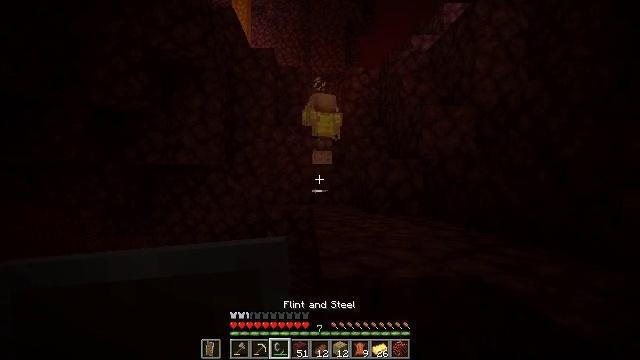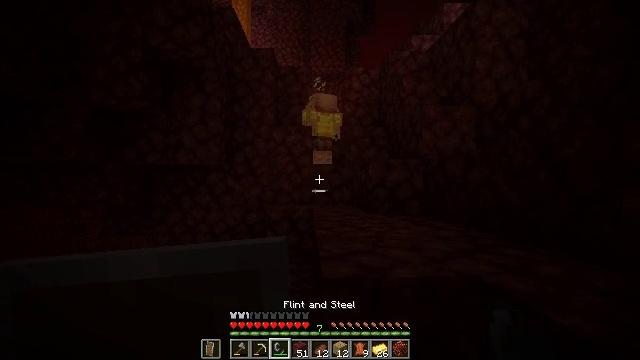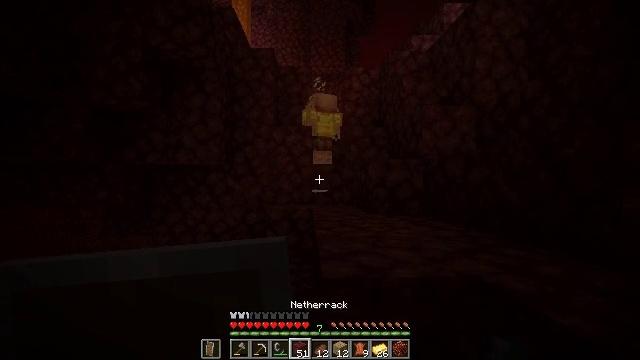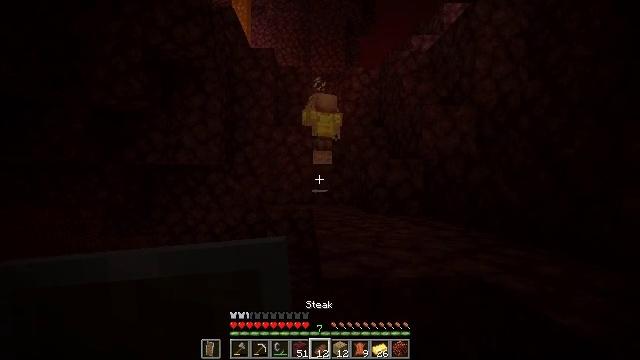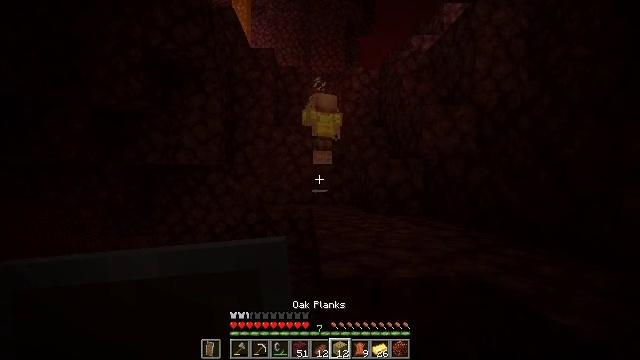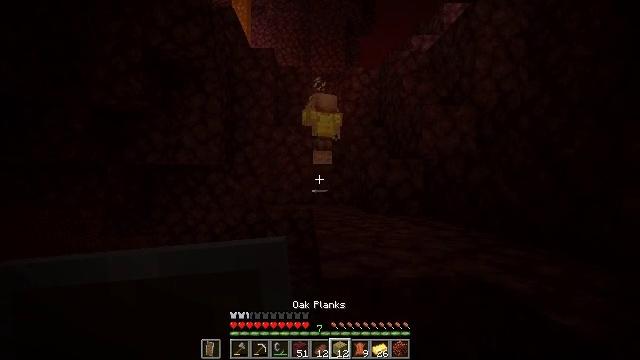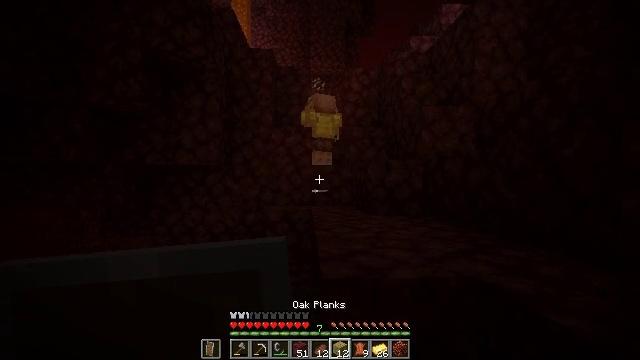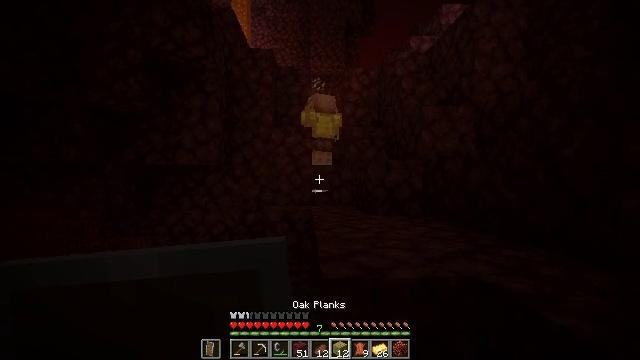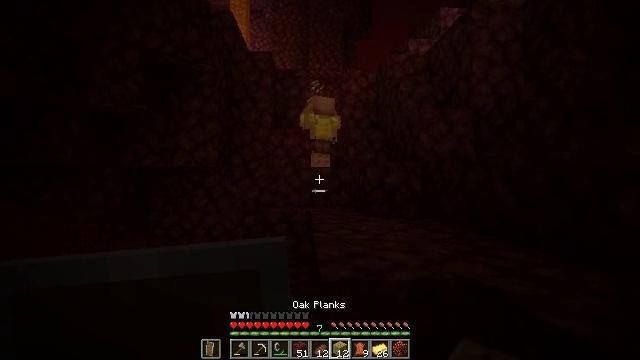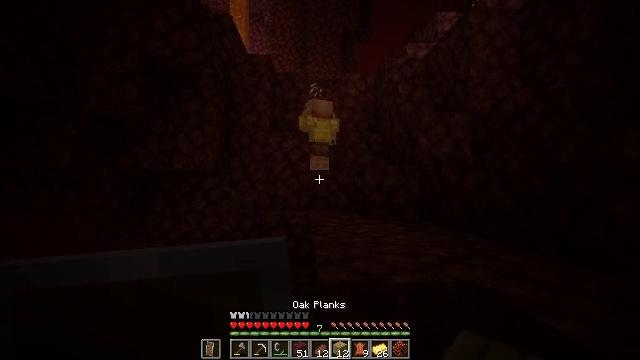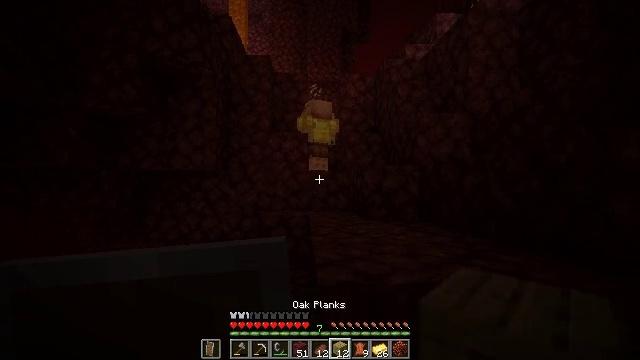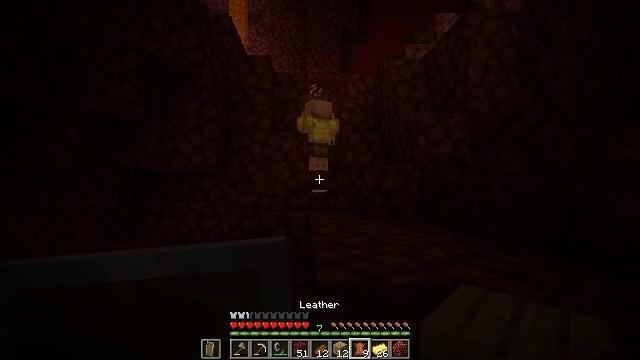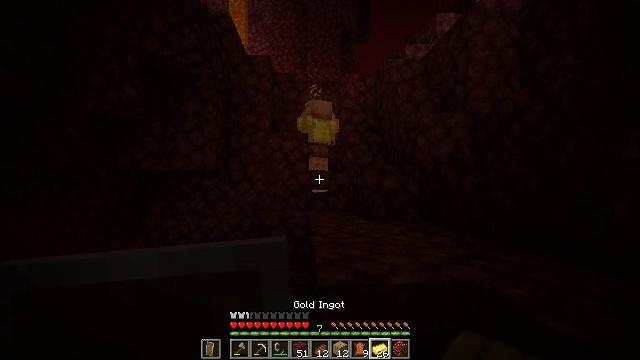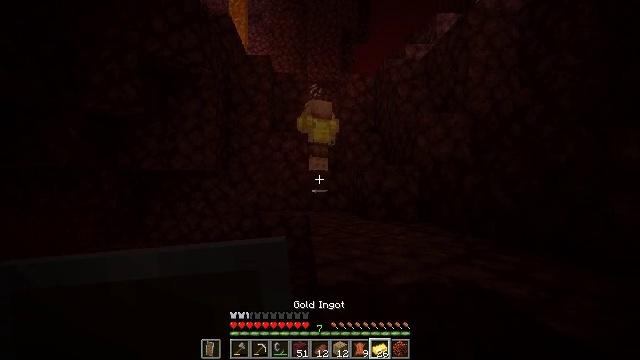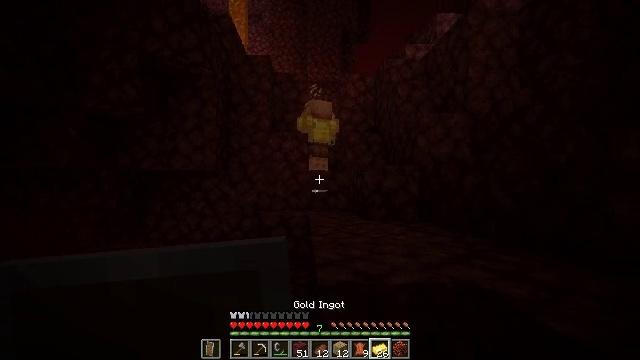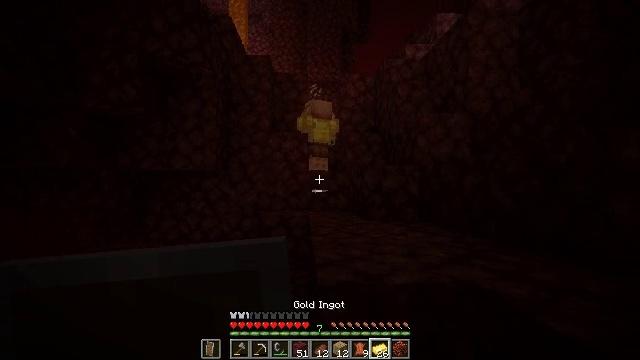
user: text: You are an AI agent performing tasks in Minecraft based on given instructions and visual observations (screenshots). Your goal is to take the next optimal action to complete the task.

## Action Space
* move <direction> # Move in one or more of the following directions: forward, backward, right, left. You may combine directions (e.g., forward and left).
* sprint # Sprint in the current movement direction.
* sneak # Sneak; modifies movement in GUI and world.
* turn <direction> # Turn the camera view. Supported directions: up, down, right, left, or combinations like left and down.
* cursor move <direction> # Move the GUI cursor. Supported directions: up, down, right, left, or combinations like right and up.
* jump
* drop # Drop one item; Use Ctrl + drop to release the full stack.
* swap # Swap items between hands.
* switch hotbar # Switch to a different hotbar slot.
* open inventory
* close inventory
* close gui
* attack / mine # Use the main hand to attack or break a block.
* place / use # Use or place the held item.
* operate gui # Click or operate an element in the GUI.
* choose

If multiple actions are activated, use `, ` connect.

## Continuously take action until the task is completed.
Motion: motion action
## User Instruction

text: Drop a gold ingot.
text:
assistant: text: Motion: no_op
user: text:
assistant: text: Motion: no_op
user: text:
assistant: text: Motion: no_op
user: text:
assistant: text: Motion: no_op
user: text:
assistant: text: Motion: no_op
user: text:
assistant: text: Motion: no_op
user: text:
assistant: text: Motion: no_op
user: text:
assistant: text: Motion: no_op
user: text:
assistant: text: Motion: no_op
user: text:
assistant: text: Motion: no_op
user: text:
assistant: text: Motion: no_op
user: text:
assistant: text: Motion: no_op
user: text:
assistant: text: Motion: no_op
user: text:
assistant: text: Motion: no_op
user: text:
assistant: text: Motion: no_op
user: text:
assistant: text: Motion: no_op
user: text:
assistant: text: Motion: no_op
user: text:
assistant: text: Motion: no_op
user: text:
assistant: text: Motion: move forward
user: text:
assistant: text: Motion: move forward, jump
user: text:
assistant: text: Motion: move forward, jump
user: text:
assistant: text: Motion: move forward, jump
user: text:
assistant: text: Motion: move forward, turn down, jump
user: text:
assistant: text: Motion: move forward, jump
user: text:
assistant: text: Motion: move forward, jump
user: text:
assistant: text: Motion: move forward, jump
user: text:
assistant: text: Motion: move forward, jump
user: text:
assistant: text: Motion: move forward, turn right and down, jump
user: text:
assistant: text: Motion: move forward, jump
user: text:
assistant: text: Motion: move forward, jump